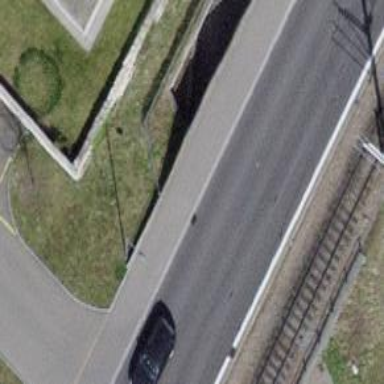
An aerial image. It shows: Footway with asphalt surface passing through tunnel.